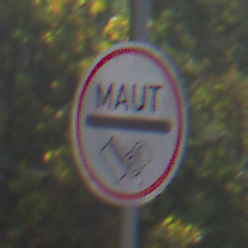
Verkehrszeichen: MautflichtigeStrecke
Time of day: MorningAfternoon
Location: Outdoor (Nature)
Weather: Clear
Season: NotSpecified
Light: Natural